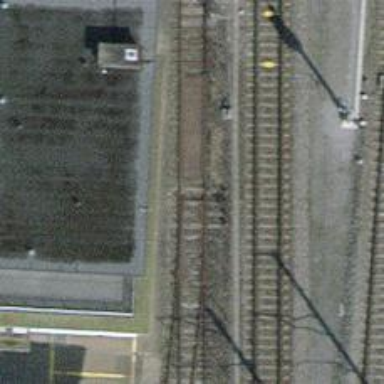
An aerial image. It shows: Abandoned railway spur with one track.